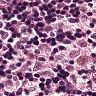
Metastatic tissue present: no